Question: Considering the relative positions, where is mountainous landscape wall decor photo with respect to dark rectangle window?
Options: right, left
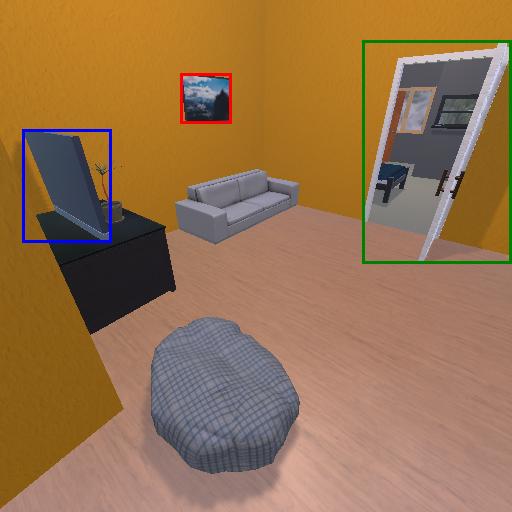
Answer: right